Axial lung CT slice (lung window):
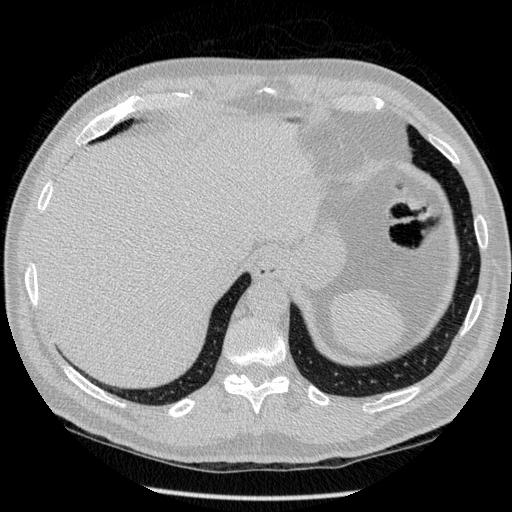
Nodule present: no